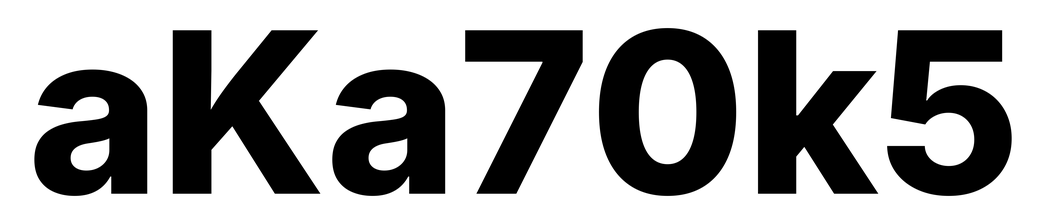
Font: Inter_ExtraBold